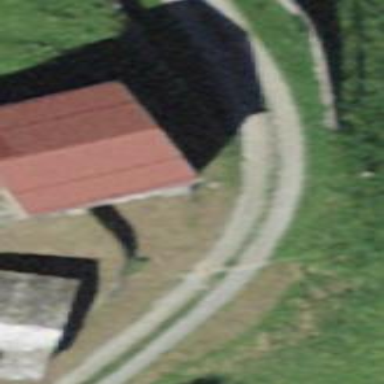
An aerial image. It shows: House with gabled roof oriented across.